Aerial crown-view tile of a tropical tree (Barro Colorado Island, Panama), acquired 20250414:
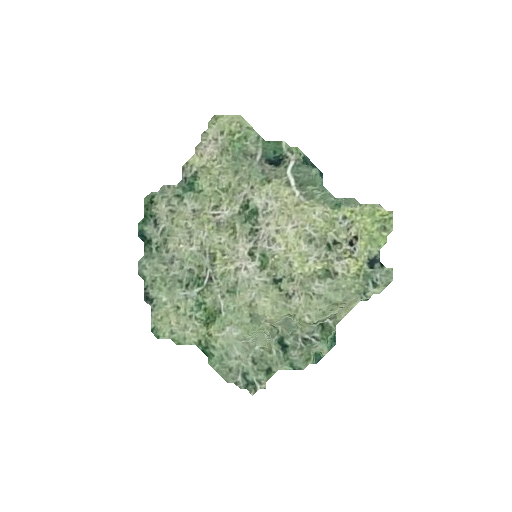
Species: Platypodium elegans
GBIF accepted scientific name: Platypodium elegans
Crown area: 66.638 m²